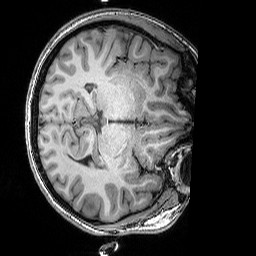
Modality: T1w
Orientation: axial
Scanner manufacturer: siemens
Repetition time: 2.25 s
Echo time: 0.00418 s